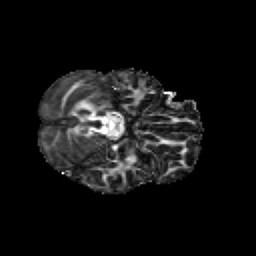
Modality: FA
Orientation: axial
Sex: female
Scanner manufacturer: siemens
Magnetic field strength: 3 T
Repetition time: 5 s
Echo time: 0.071 s